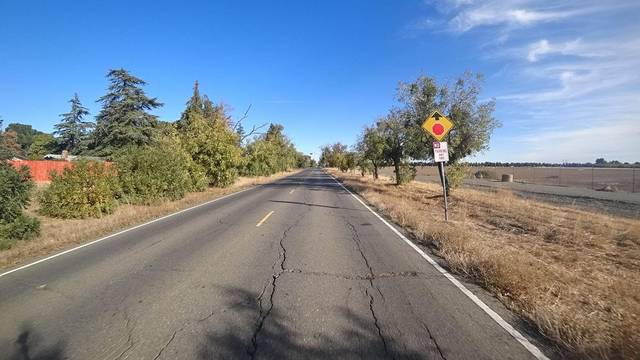
Region: United States
Coordinates: 38.547, -121.791